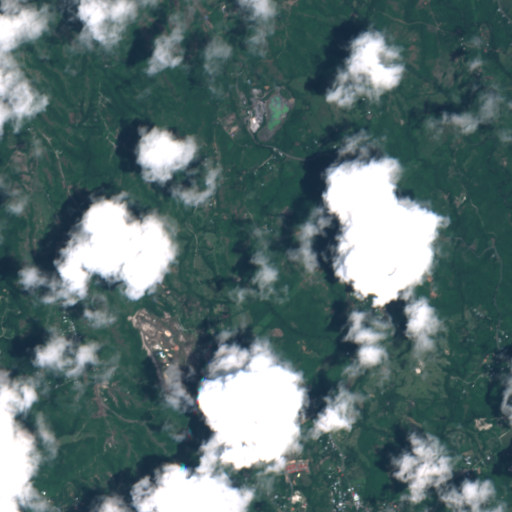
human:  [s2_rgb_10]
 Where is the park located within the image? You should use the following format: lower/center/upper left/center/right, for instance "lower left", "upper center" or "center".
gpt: The park is located in the lower left of the image.
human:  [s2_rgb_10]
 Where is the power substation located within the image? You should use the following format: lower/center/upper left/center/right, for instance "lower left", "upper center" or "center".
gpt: The power substation is located in the lower center of the image.
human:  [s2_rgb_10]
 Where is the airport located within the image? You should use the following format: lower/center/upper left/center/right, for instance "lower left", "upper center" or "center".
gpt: There is no airport in the image.